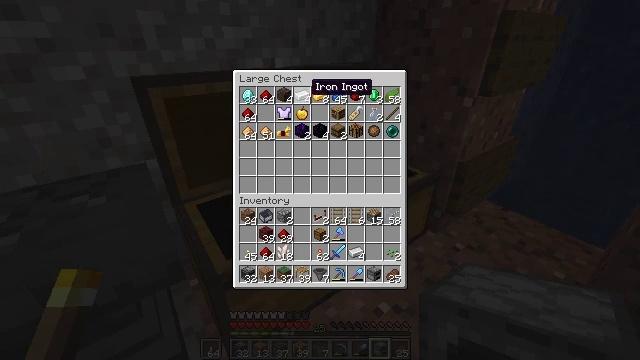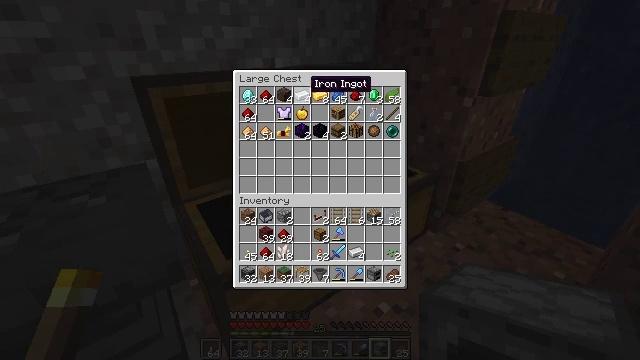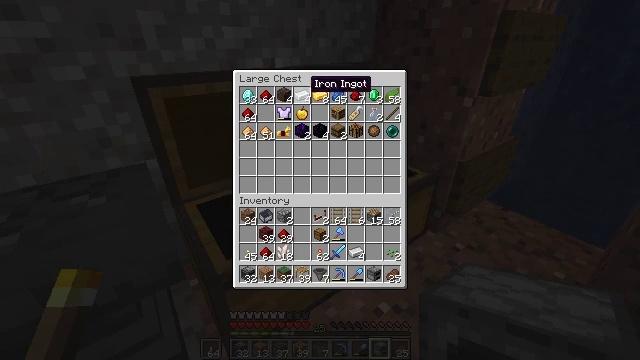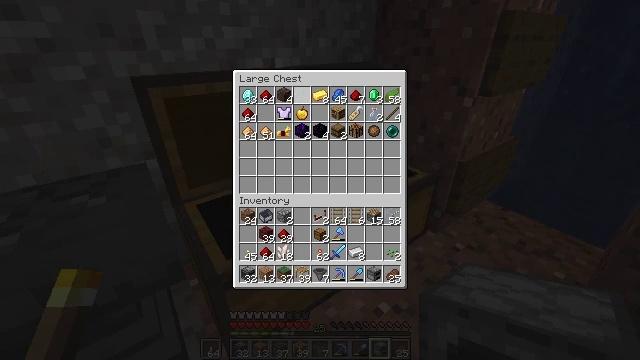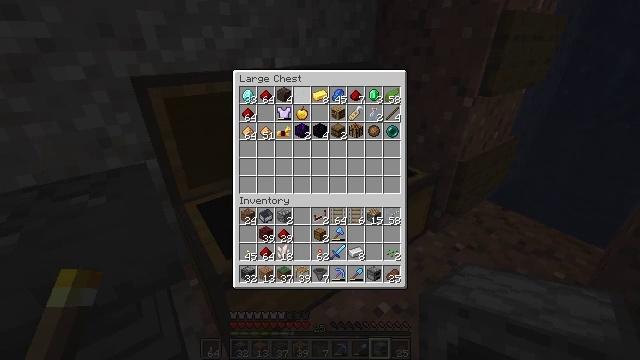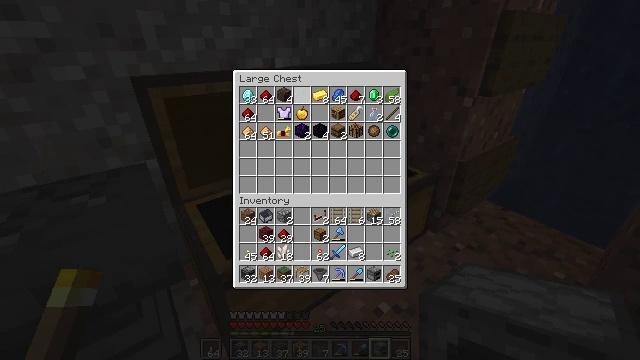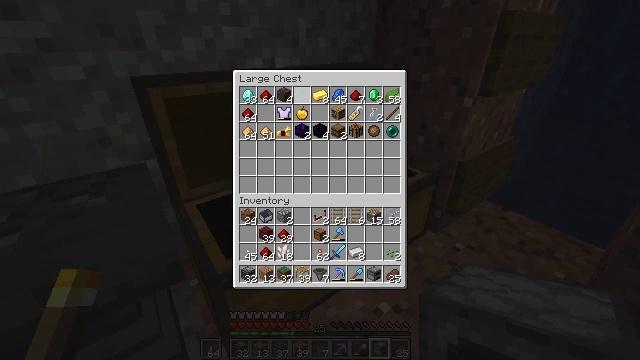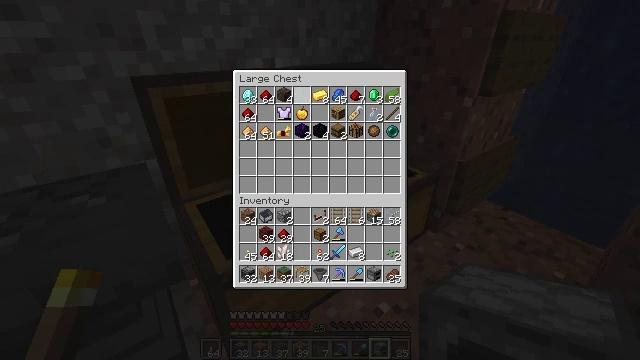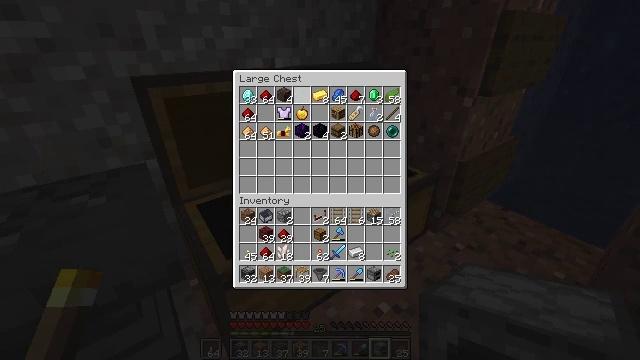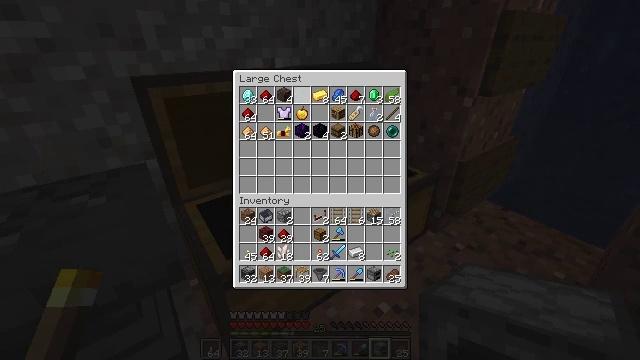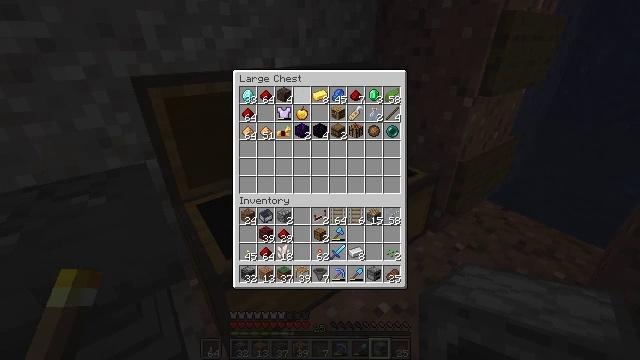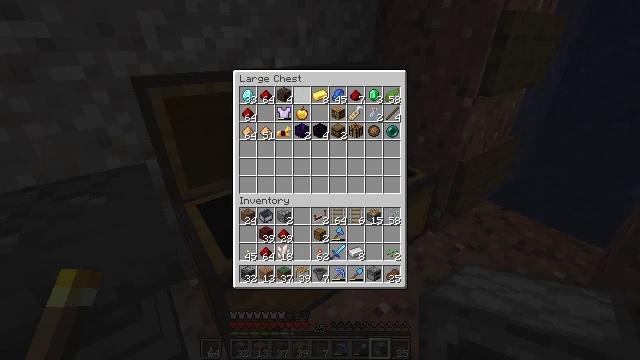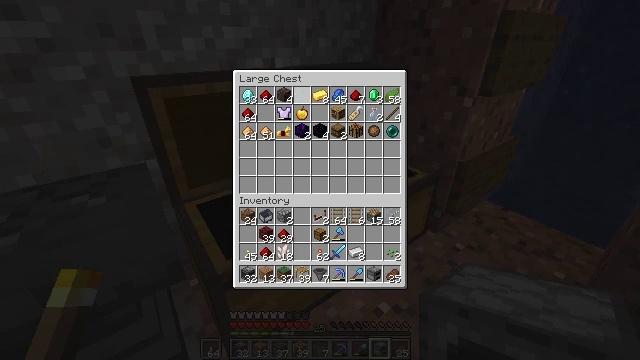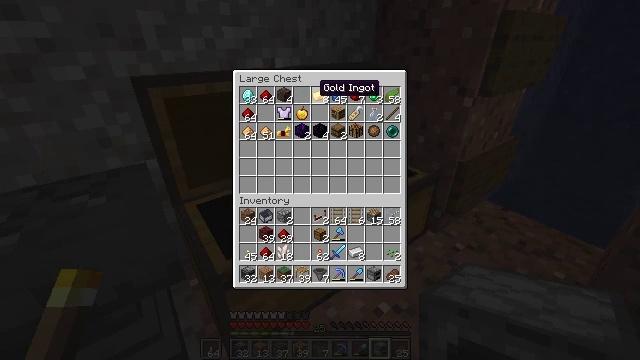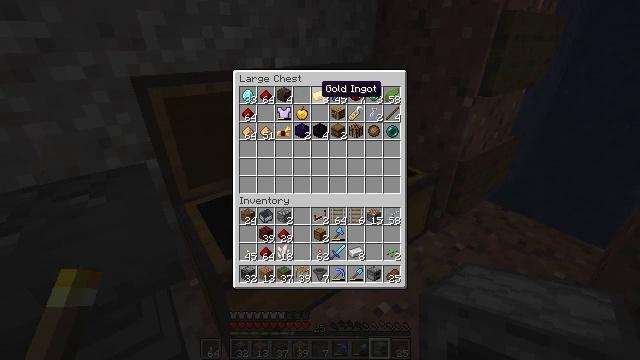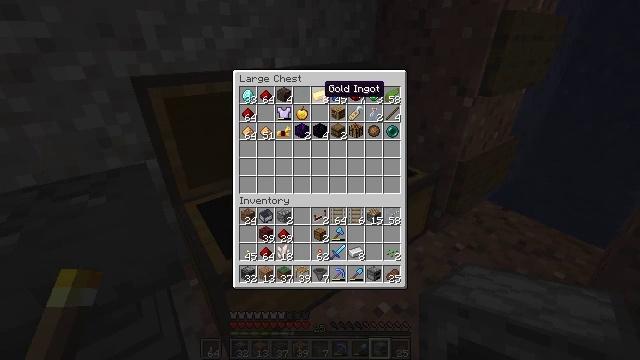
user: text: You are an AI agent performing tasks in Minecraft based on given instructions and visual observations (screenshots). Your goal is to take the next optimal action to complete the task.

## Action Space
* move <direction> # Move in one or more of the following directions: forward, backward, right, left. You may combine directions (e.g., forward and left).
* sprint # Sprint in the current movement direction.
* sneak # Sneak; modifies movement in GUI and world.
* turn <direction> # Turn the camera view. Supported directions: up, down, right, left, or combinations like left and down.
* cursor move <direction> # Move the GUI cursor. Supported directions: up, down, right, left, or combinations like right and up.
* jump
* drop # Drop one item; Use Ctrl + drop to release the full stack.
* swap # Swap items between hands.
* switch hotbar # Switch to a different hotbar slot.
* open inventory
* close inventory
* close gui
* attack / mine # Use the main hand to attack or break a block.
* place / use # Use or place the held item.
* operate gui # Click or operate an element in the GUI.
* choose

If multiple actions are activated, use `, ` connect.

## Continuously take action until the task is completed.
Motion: motion action
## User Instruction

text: Use sticks and gold to craft a powered rail.
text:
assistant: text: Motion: sneak
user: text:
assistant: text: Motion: sneak
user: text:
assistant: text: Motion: sneak, operate gui
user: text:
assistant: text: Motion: sneak, operate gui
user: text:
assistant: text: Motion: sneak, operate gui
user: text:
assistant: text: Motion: sneak
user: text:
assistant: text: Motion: sneak
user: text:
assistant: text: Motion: sneak
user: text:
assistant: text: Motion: sneak
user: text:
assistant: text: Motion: sneak
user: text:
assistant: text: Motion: sneak
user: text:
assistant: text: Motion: sneak
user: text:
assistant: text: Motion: sneak
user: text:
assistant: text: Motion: sneak
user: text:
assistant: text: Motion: sneak
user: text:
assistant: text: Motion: sneak
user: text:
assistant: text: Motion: sneak
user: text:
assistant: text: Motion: no_op
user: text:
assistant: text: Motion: no_op
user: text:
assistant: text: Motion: no_op
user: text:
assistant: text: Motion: no_op
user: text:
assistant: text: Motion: no_op
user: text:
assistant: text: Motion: no_op
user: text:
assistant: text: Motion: no_op
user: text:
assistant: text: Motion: no_op
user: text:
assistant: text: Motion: sneak
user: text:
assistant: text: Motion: sneak
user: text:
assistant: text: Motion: sneak
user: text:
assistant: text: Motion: sneak
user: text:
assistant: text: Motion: sneak